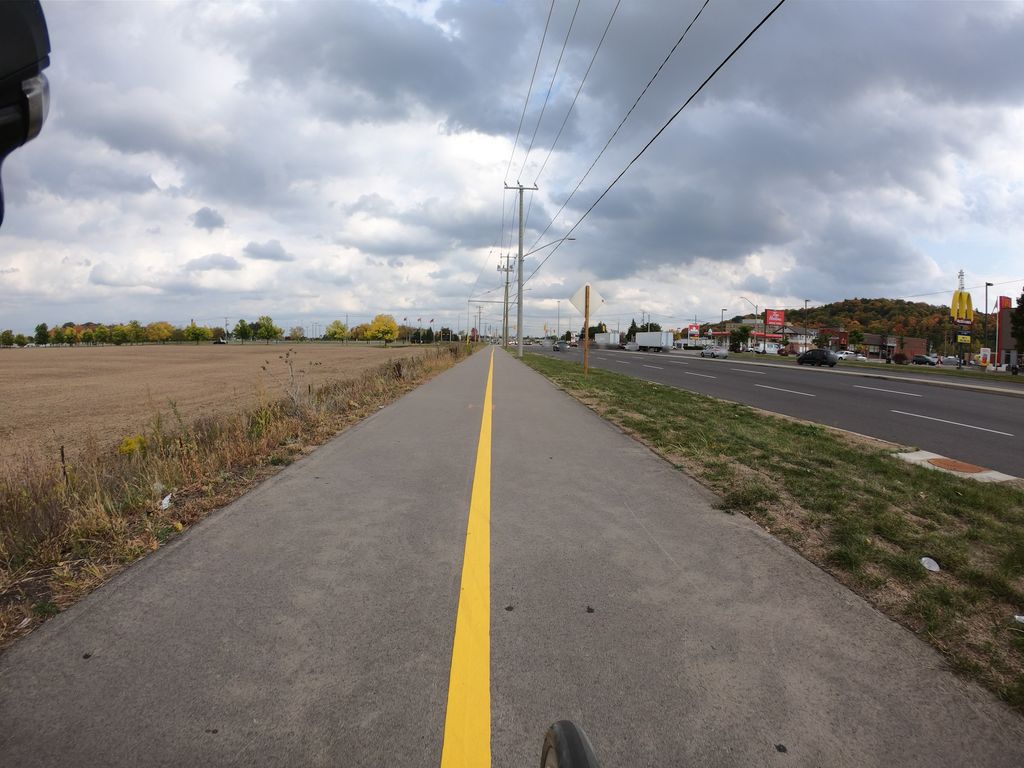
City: kitchener-waterloo